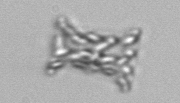
Label: Eucampia